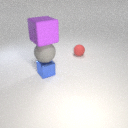
large purple rubber cube above large gray rubber sphere